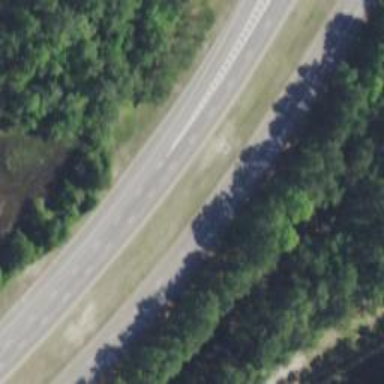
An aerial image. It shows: Trunk highway with expressway features.